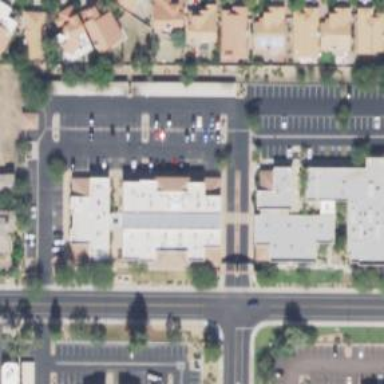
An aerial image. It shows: Healthcare clinic.